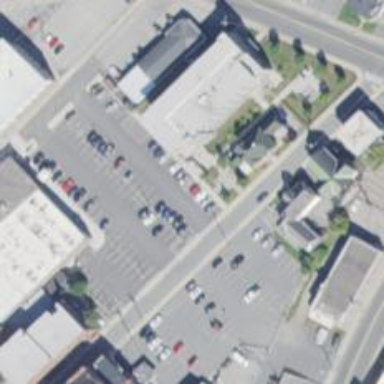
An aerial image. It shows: Parking space is available.